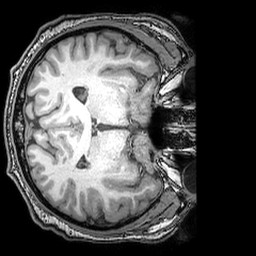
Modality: T1w
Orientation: axial
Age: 43
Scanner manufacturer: philips
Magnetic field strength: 3 T
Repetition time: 0.007 s
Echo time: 0.003501 s